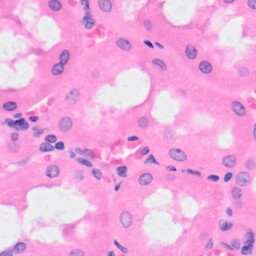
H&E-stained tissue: Kidney